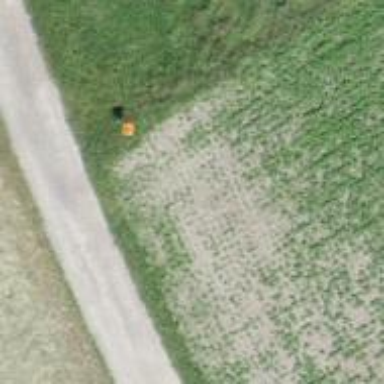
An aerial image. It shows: Pipeline marker.